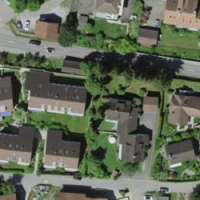
EUNIS habitat code: 55
Species observed at this site:
Humulus lupulus